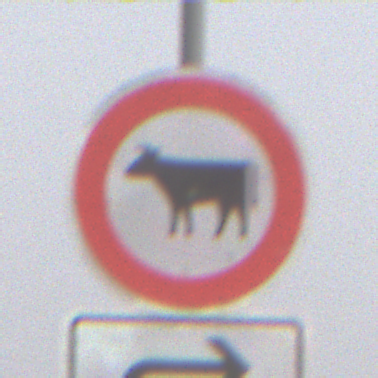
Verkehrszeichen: VerbotViehtrieb
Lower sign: RichtungsangabeDurchPfeile5
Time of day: MorningAfternoon
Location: Outdoor (Nature)
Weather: PartlyCloudy
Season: NotSpecified
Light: Natural